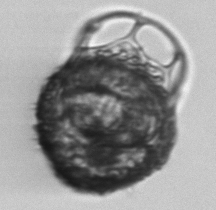
Label: Dictyocysta